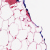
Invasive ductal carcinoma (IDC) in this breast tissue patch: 0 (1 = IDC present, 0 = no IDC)